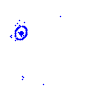
Particle: kaon